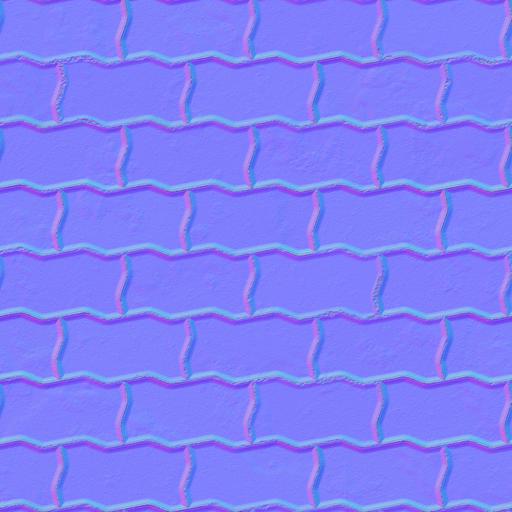
interlocking paved pavement paving stones